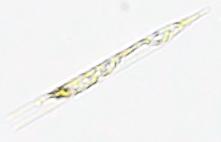
Label: Rhizosolenia